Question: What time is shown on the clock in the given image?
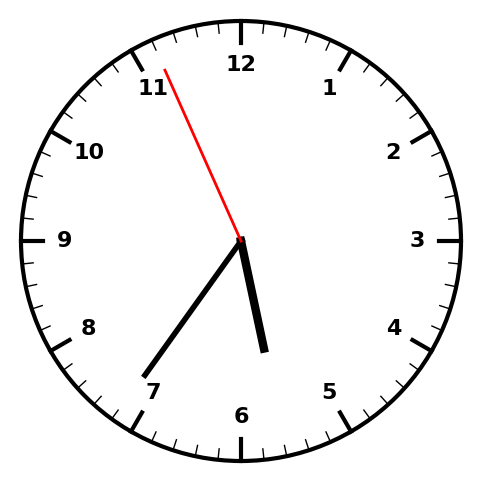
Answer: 05:35:56